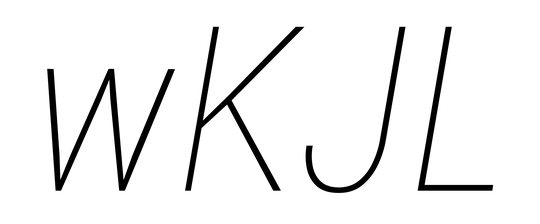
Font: Roboto-Italic_Condensed_Thin_Italic